Question: I've been all over the different questions and answers and can't seem to find one that fits my situation.
I have a large list of data (sales orders) where we might get multiple sales orders for the same client. I'm trying to sort the overall list by date but then group all orders for the same client together so the newer orders are brought forward with the oldest sales order for that client. The key is we are working on clients with the oldest sales order first, so I don't simply want to sort by client and then date. I'm not sure how to get where I need to go. Any suggestions?
The picture in the link below shows the current and desired output.

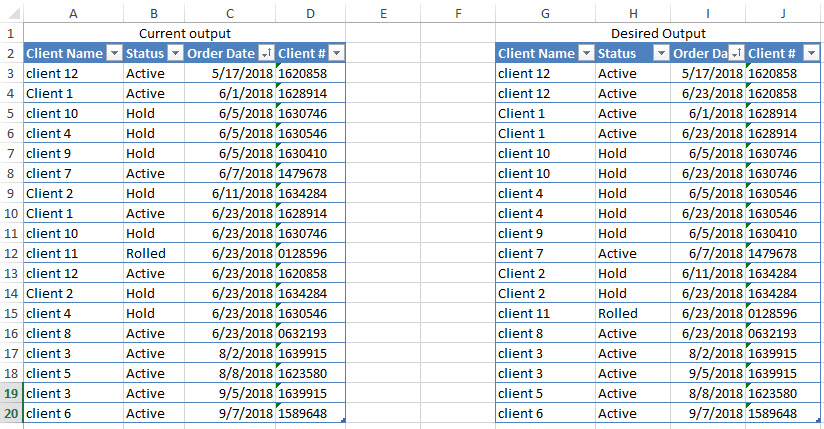
Answer: When working on a custom sort like this, I always try to create a "helper" column:
In this case I first created a reference table to rank the Clients. To do this, I copied the data to another sheet and sorted by Order Date. Then, I used Remove Duplicates (choosing only Client Name as a criteria) and finally added a new "Rank" column.
After that, I added my helper column to the original table and populated with a Vlookup. Sorted by Order Date, then by Rank, and it worked!
<URL>
You might choose to Record a Macro to automate most of this for future tables. Hope this helped!